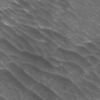
Label: not_dusty